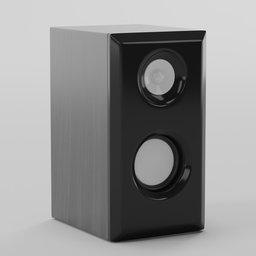
Label: electronics